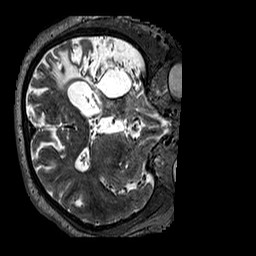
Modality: T2w
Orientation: axial
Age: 57
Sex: male
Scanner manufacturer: siemens
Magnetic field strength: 3 T
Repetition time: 3.2 s
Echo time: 0.567 s